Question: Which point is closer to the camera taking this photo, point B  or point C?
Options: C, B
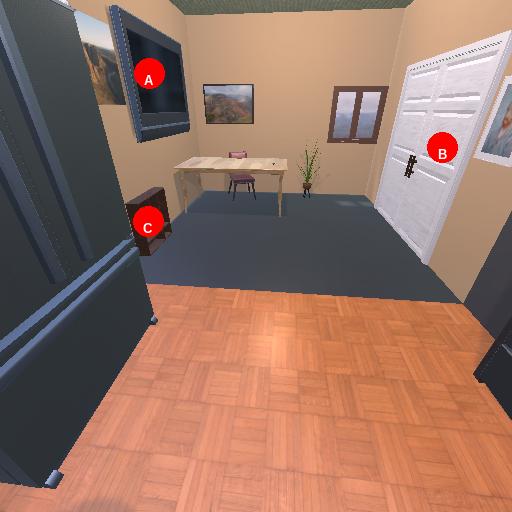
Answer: C